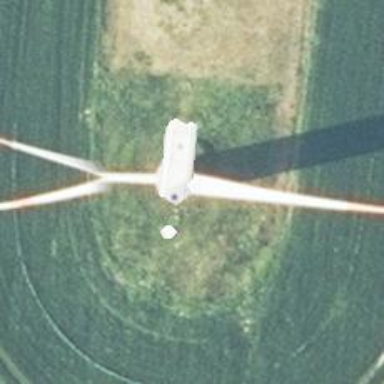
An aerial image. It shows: Wind-powered generator.